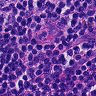
Metastatic tissue present: no